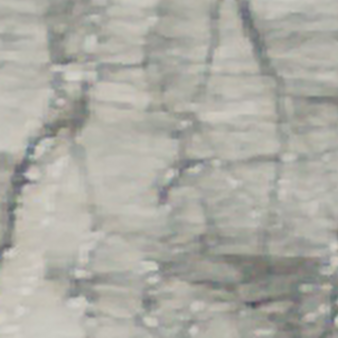
Label: other